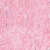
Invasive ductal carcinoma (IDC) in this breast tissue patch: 0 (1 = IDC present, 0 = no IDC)